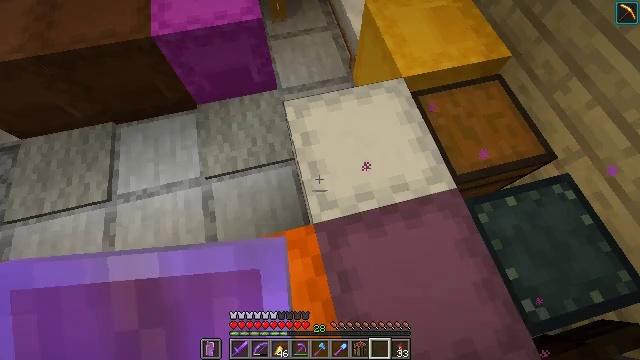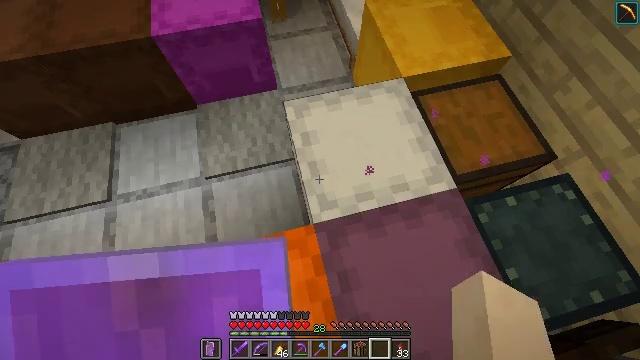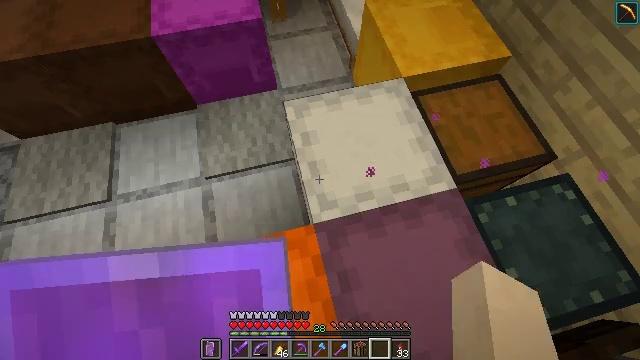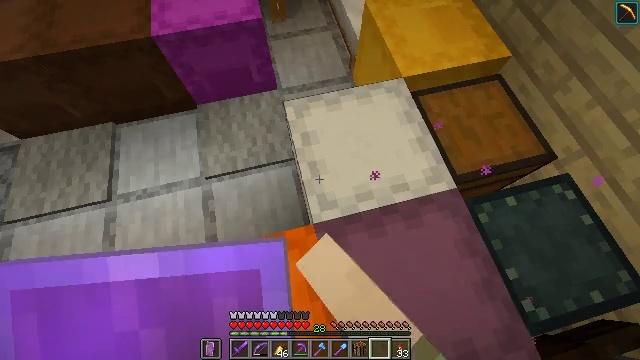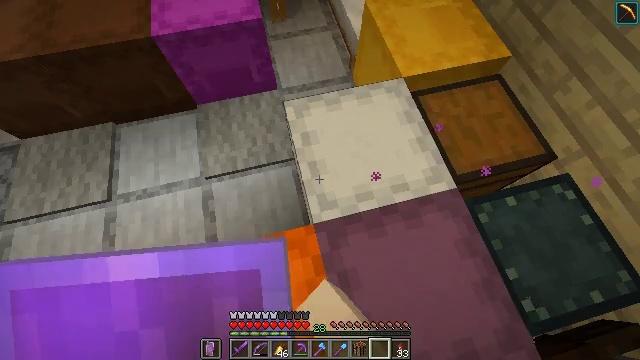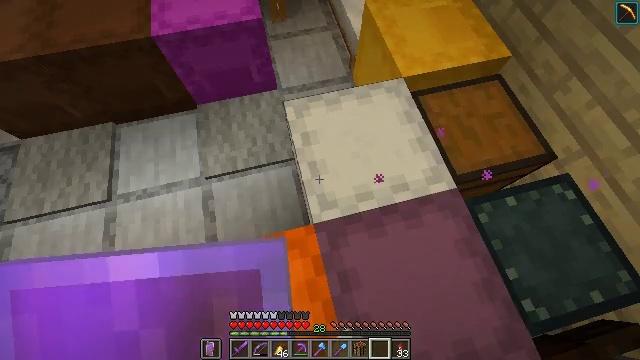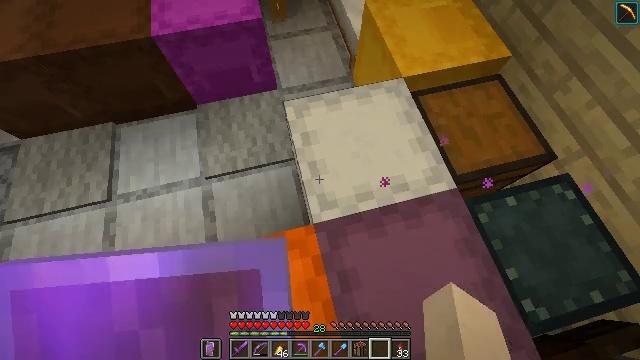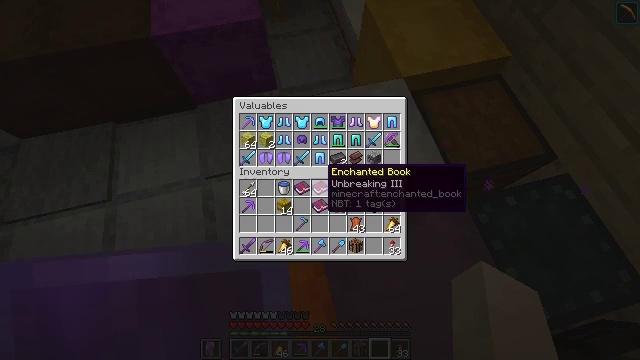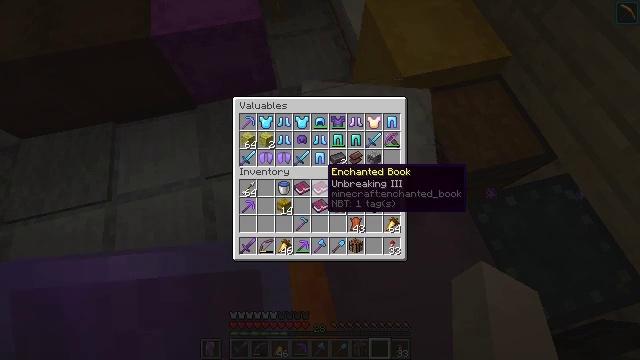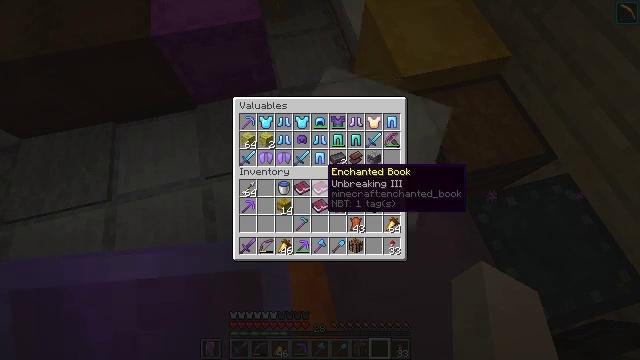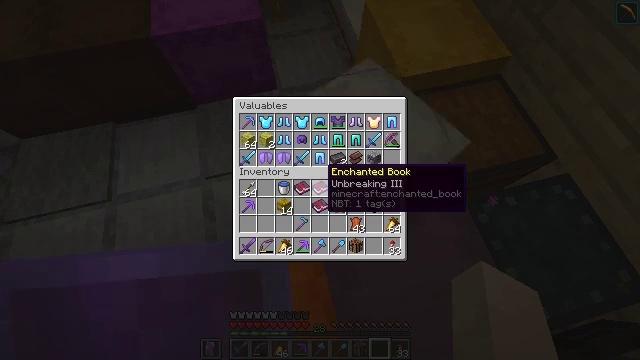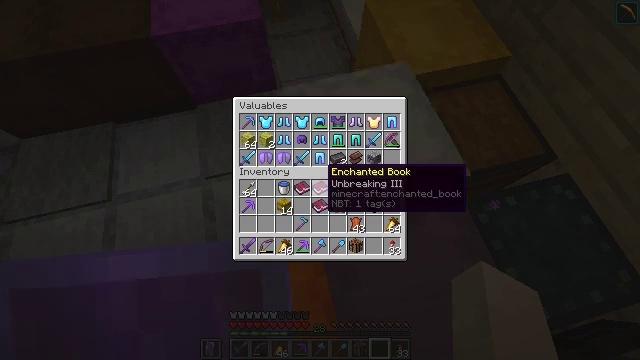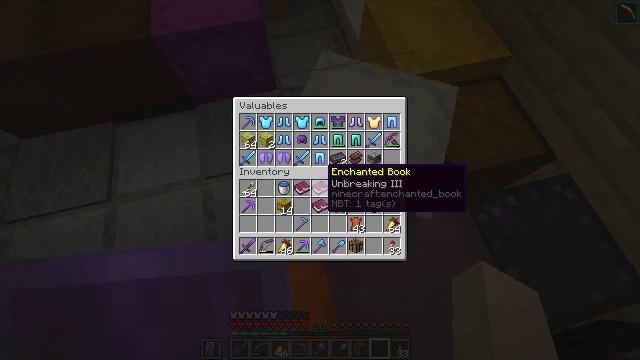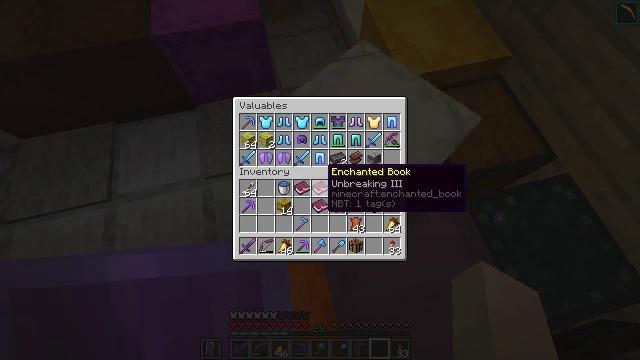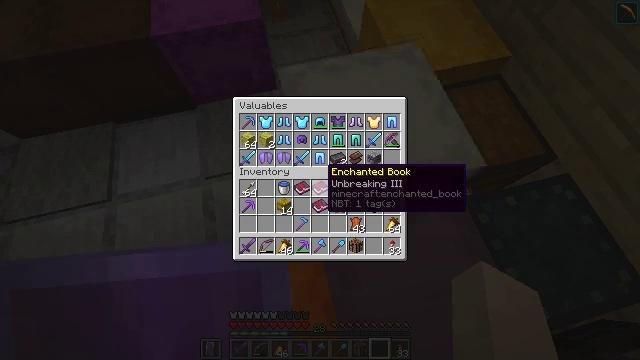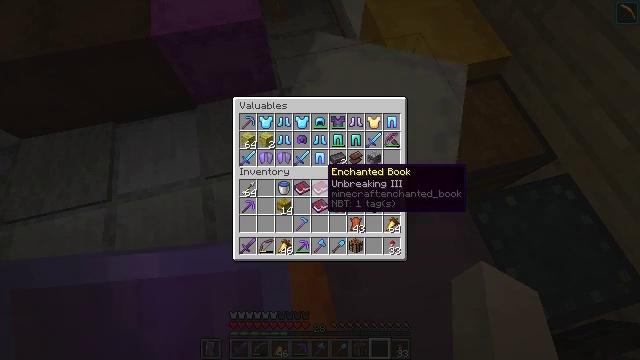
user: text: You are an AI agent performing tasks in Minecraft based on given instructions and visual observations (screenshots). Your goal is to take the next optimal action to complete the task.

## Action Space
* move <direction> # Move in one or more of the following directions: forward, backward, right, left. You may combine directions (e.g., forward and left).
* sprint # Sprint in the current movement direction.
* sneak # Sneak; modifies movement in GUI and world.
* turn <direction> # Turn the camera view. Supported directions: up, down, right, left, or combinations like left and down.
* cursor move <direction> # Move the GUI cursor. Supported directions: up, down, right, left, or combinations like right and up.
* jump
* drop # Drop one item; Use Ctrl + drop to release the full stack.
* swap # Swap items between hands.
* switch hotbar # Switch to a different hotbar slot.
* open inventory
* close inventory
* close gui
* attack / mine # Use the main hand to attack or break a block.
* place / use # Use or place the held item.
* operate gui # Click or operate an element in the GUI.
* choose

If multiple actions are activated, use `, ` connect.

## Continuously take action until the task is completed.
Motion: motion action
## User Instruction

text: Break the white shulker box to collect it.
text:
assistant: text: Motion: no_op
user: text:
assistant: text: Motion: use / place
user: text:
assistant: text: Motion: use / place
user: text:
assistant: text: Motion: use / place
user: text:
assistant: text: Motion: use / place
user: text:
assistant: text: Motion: no_op
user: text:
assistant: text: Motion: open gui
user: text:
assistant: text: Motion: no_op
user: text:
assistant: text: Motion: no_op
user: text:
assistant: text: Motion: no_op
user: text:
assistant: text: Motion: no_op
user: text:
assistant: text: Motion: no_op
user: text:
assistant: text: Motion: no_op
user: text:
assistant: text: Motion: no_op
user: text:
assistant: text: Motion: no_op
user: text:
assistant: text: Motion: cursor move right
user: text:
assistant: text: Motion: cursor move right
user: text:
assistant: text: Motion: cursor move right
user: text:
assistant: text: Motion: no_op
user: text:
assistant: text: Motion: no_op
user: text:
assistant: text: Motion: no_op
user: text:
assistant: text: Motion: no_op
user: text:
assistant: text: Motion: no_op
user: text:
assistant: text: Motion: no_op
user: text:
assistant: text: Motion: no_op
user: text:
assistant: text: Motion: no_op
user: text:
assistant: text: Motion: no_op
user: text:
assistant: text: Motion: no_op
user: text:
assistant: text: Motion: cursor move left
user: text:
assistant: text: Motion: no_op